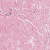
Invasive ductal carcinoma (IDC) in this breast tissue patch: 0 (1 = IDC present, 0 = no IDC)